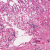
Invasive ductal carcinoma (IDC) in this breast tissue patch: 0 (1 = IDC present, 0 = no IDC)